Aerial crown-view tile of a tropical tree (Barro Colorado Island, Panama), acquired 20240611:
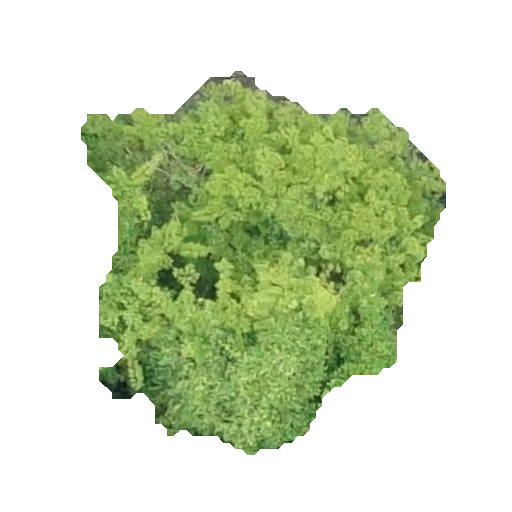
Species: Enterolobium cyclocarpum
GBIF accepted scientific name: Enterolobium cyclocarpum
Crown area: 149.538 m²